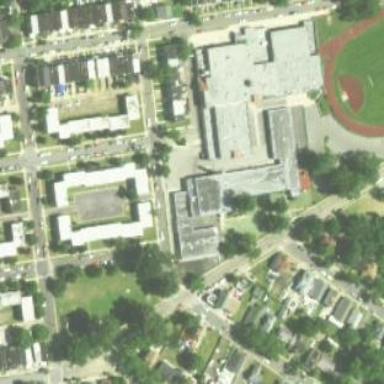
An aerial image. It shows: School building.